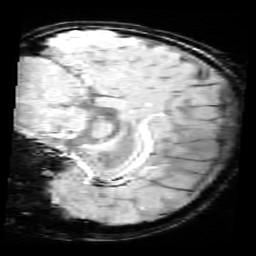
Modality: SWI
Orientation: sagittal
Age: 11
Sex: female
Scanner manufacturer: siemens
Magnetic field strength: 3 T
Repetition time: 0.027 s
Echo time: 0.02 s